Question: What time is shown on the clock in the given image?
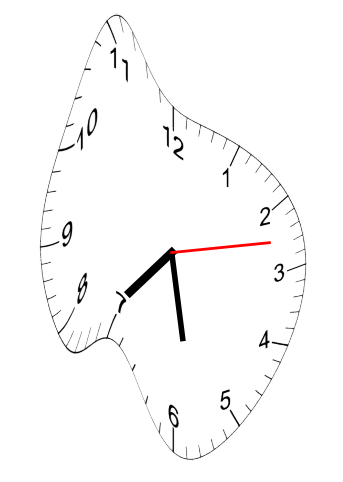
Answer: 07:28:13